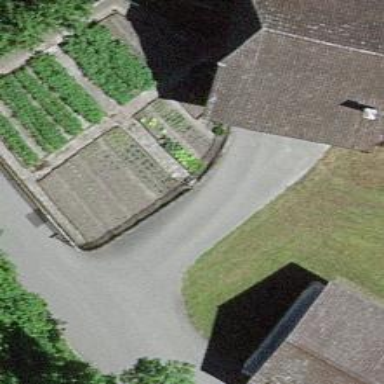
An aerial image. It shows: Living street.